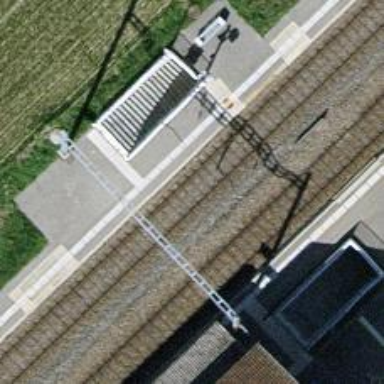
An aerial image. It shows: Railway stop with public transport stop position.